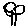
Label: tree